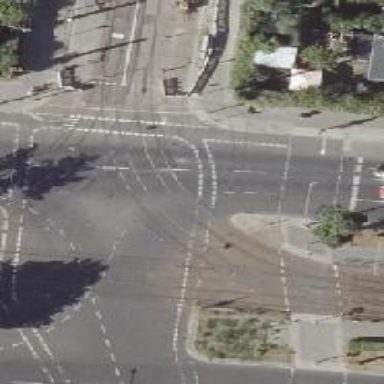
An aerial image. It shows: Road crossing with traffic signals.